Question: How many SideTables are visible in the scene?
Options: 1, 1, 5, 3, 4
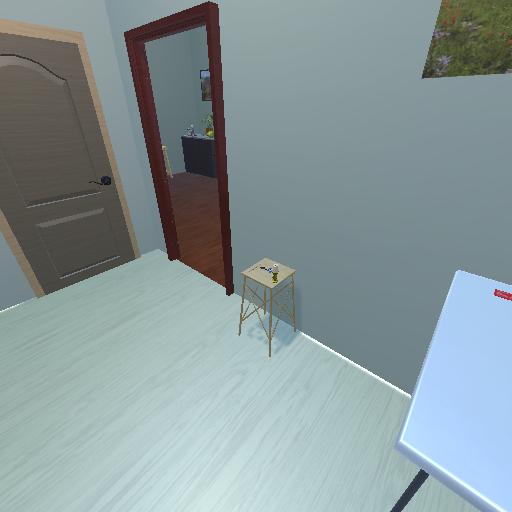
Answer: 1